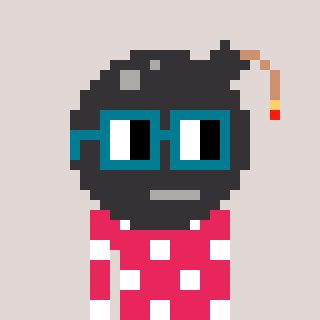
a pixel art character with square dark green glasses, a bomb-shaped head and a redpinkish-colored body on a warm background